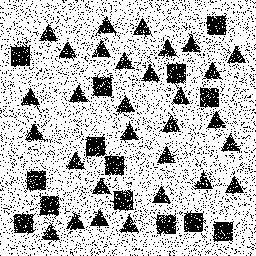
Squares: 14
Triangles: 30
Stars: 0
Total shapes: 44